Interaction volume radius: 10 \u00c5
Interaction volume height: 30 \u00c5
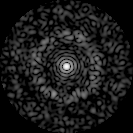
Disorder parameter: 0.8235